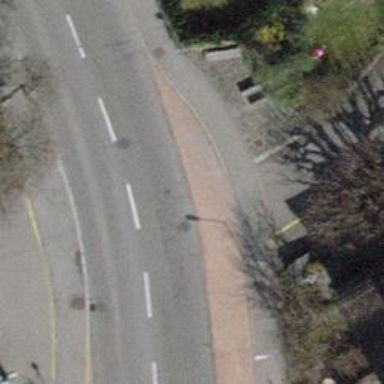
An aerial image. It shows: Bus stop with designated public transport stop position.